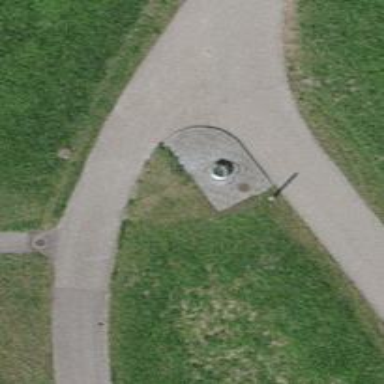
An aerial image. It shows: Beautiful fountain.